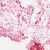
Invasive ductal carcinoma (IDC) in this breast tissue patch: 0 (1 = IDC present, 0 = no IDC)